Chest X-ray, PA view. Patient: 55 years old, sex F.
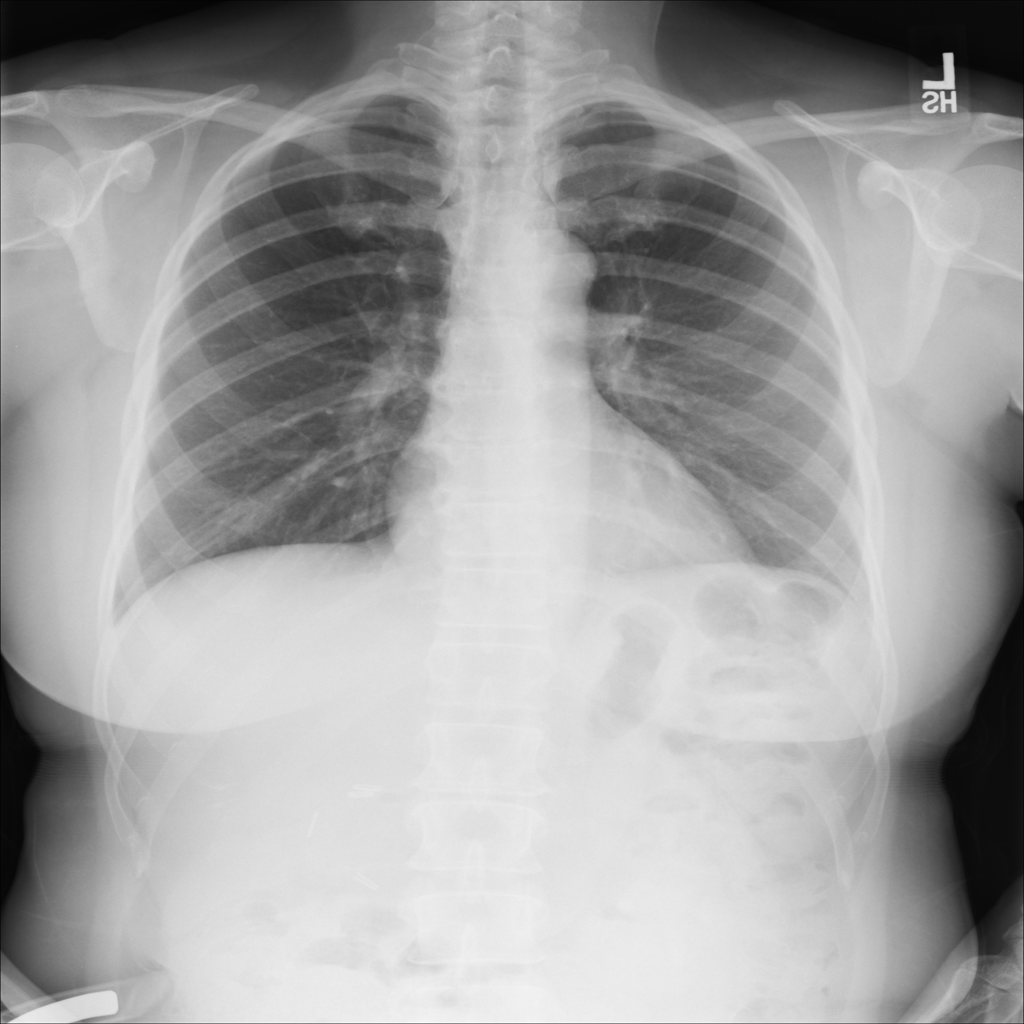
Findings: No Finding